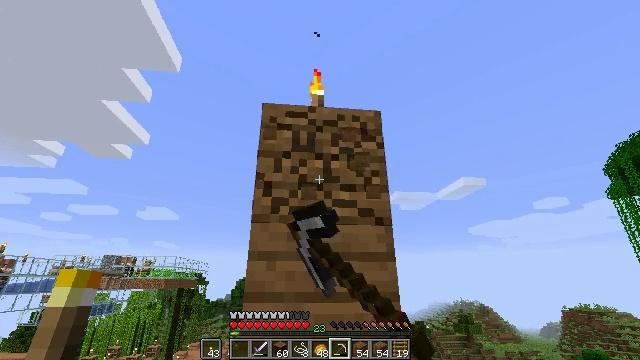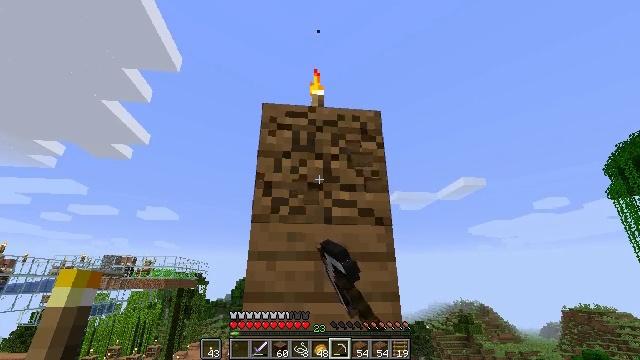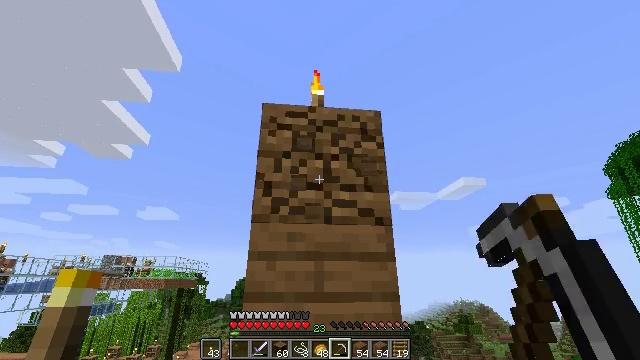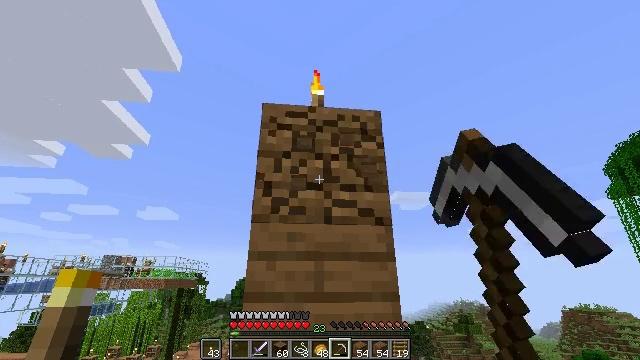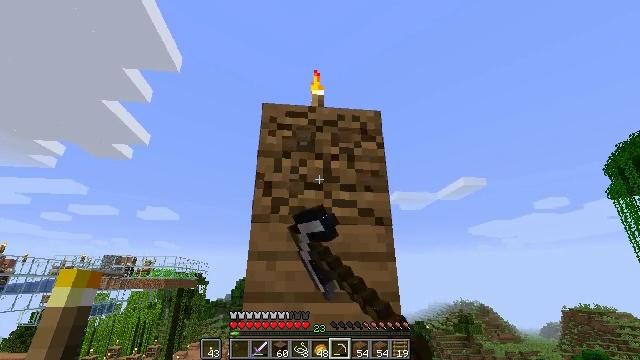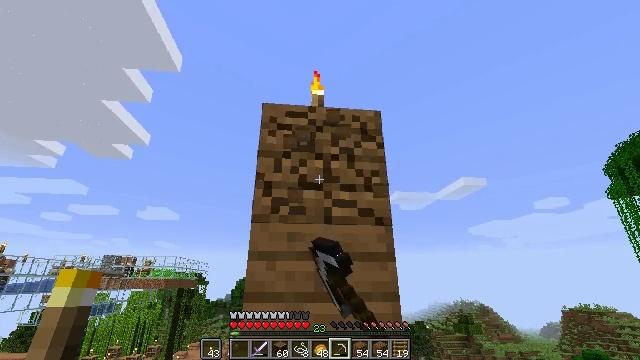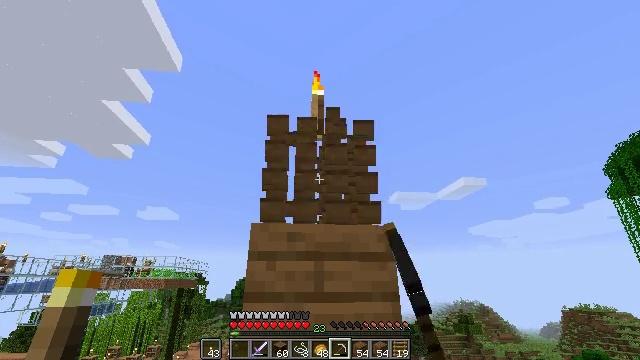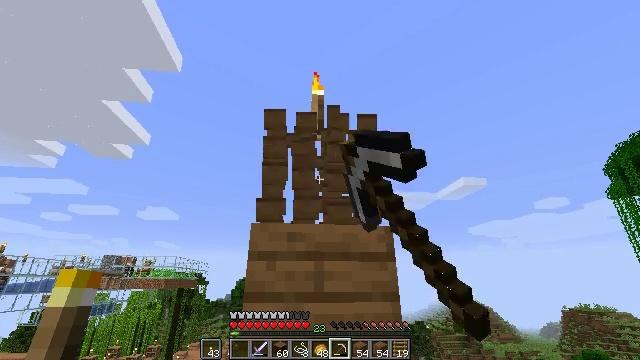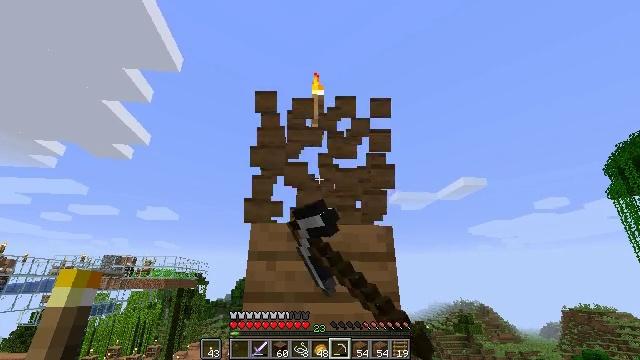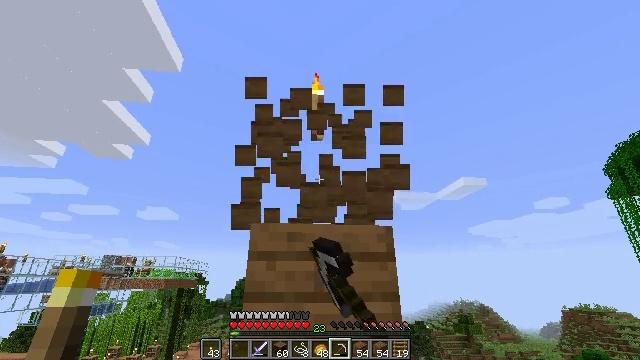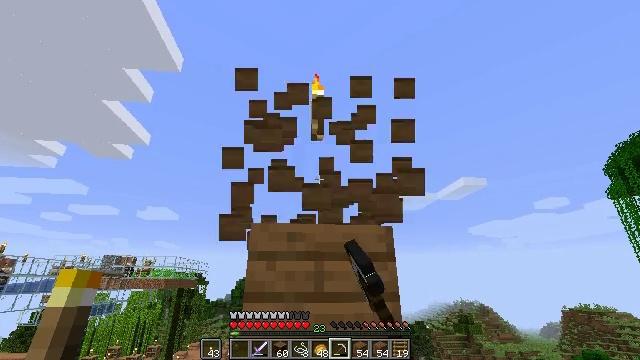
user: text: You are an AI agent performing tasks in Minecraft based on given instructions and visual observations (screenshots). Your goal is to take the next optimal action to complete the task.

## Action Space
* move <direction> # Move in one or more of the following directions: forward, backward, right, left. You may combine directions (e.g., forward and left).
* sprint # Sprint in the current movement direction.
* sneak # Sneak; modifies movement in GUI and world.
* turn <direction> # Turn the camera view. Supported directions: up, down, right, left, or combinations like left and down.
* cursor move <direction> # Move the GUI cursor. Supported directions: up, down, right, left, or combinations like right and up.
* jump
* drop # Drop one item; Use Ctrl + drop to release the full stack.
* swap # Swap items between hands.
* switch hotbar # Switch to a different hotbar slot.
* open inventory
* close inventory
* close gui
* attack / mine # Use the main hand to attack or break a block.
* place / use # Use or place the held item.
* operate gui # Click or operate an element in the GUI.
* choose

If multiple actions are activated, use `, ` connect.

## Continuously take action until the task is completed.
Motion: motion action
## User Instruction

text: Mine spruce planks to gather materials.
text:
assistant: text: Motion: attack / mine
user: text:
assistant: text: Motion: attack / mine
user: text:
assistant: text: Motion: attack / mine
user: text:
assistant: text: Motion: attack / mine
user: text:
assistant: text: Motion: attack / mine
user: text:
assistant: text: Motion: attack / mine
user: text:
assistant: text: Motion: attack / mine
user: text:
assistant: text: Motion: attack / mine
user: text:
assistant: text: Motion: attack / mine
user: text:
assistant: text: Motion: attack / mine
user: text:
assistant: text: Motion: attack / mine